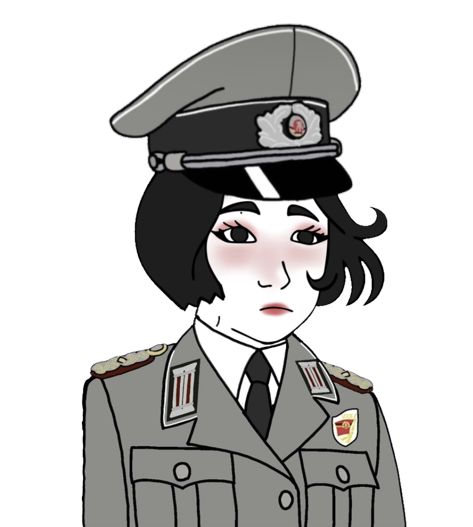
Label: 5_Doomer_Girl